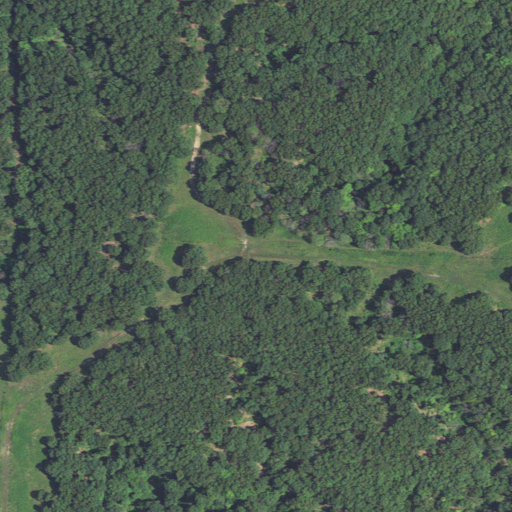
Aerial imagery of mountain in Missouri named High Point containing only deciduous forest